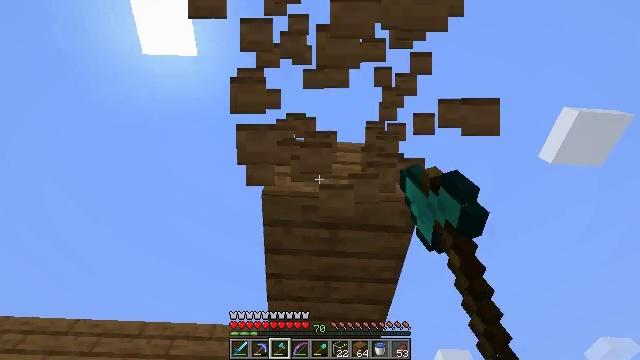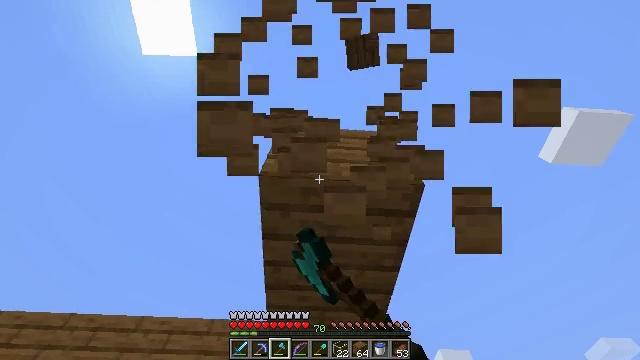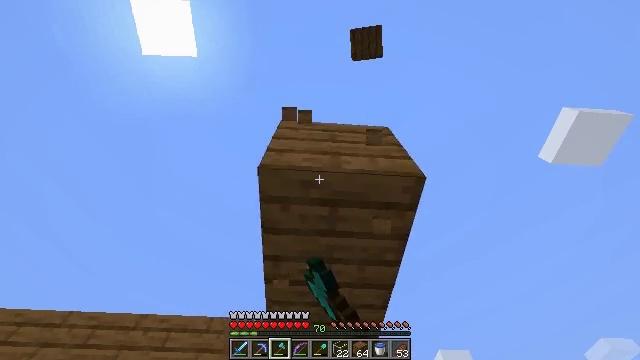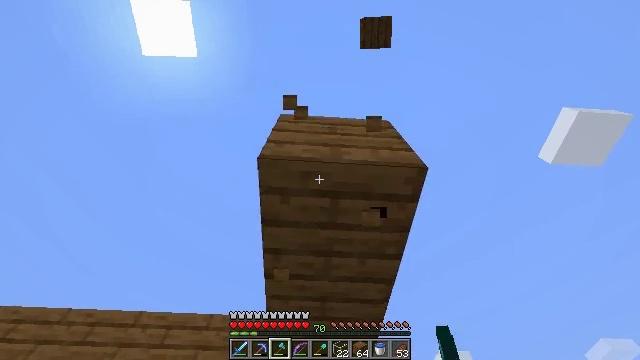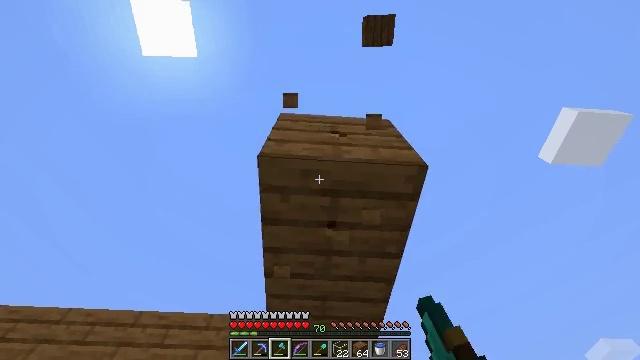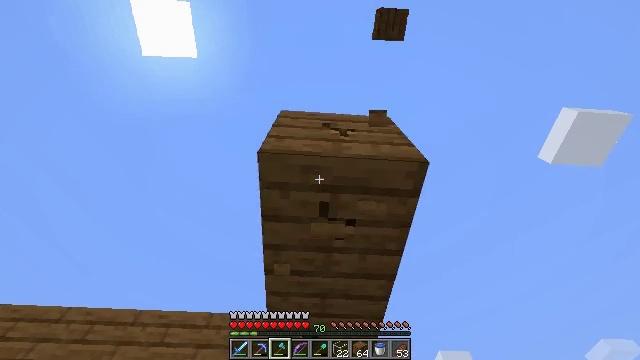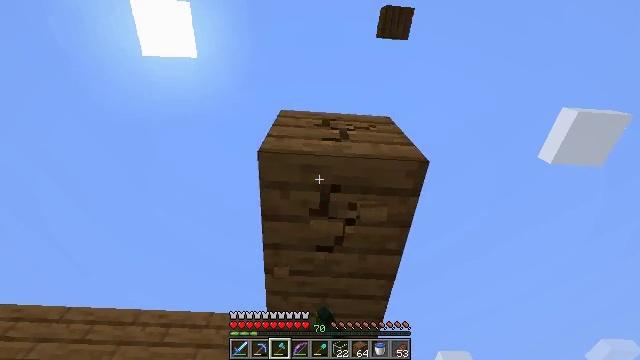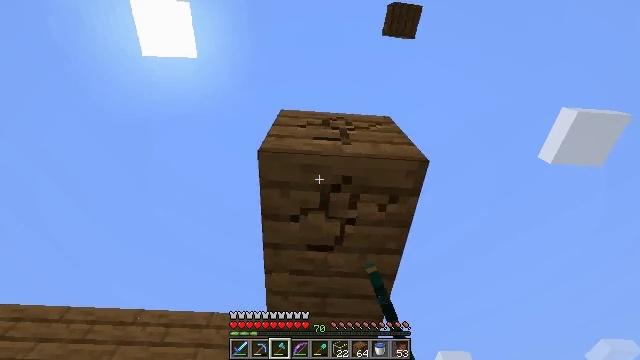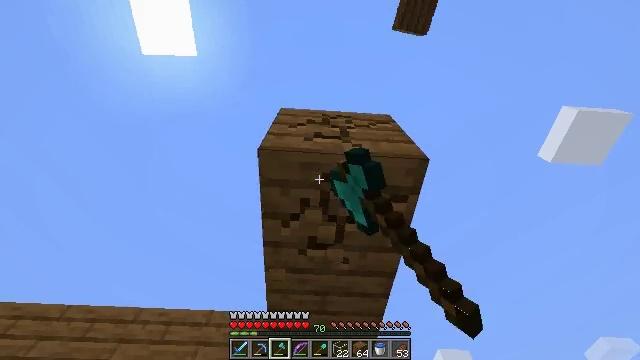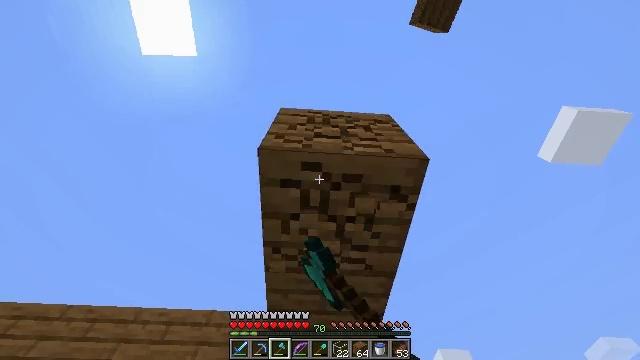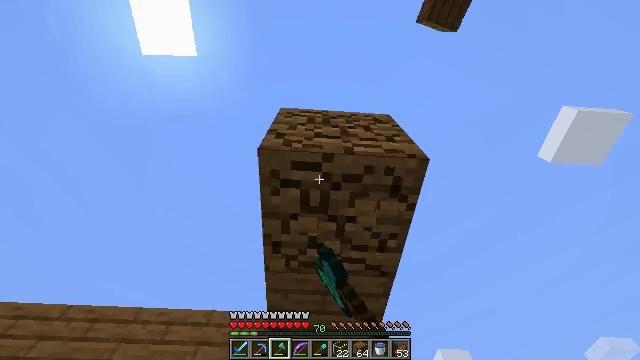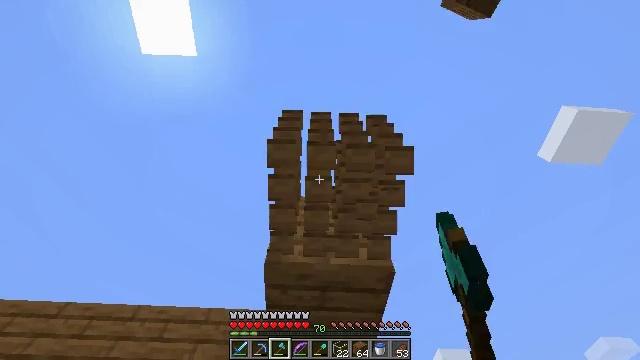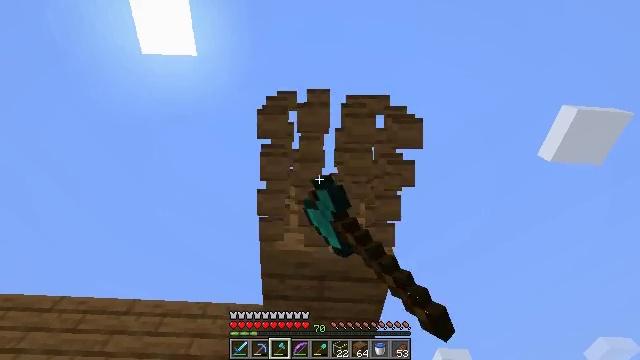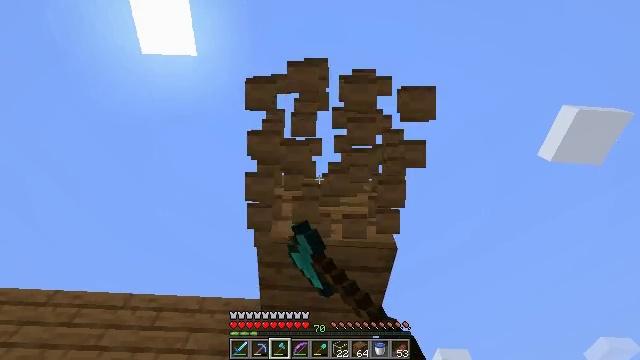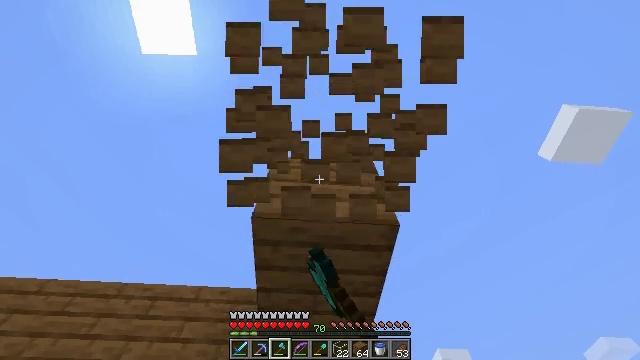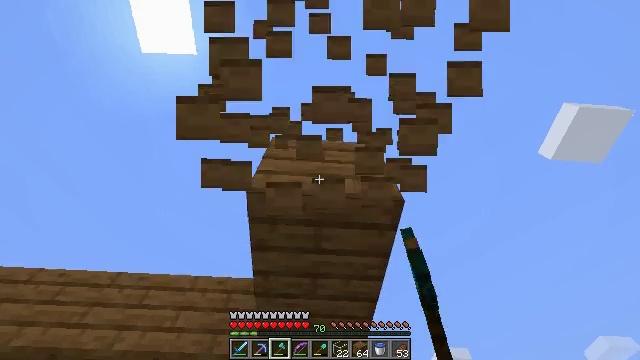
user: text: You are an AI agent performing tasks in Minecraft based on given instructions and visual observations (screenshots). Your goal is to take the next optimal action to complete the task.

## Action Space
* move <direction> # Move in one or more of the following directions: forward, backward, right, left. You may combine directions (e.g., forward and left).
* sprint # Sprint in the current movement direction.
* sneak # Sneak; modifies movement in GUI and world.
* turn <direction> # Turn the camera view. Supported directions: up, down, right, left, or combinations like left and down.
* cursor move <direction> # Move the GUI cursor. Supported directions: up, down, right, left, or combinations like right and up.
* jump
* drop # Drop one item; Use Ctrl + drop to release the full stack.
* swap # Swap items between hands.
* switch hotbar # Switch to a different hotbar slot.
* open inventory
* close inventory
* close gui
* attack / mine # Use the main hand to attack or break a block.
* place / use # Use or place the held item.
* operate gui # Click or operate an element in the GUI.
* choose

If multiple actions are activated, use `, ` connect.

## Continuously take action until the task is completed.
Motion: motion action
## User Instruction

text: Collect spruce planks from an old building.
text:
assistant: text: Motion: attack / mine
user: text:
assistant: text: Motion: attack / mine
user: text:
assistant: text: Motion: attack / mine
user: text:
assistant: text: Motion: attack / mine
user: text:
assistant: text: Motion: attack / mine
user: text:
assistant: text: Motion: attack / mine
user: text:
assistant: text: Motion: attack / mine
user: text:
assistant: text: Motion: attack / mine
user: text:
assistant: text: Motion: attack / mine
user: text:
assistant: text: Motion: attack / mine
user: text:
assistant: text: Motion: move forward, attack / mine
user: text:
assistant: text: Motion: move forward, attack / mine
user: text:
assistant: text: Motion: move forward, attack / mine
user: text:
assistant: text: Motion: move forward, attack / mine
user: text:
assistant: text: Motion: move forward, attack / mine
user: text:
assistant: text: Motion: move forward, attack / mine
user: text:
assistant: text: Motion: attack / mine
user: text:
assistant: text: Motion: attack / mine
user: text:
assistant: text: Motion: attack / mine
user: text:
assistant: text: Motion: attack / mine
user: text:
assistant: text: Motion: attack / mine
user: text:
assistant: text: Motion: attack / mine
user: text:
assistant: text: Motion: attack / mine
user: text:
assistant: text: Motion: attack / mine
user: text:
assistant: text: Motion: attack / mine
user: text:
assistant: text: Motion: attack / mine
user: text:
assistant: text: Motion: move forward, attack / mine
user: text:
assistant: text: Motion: move forward, attack / mine
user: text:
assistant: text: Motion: move forward, attack / mine
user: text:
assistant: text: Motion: move forward, attack / mine